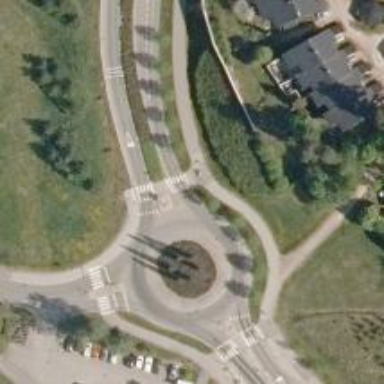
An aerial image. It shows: Secondary road with asphalt surface leading to roundabout.